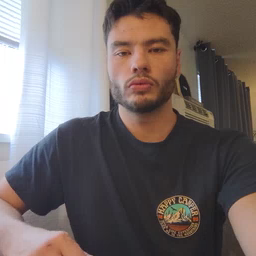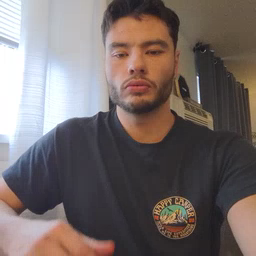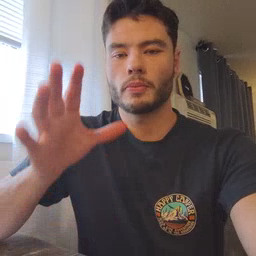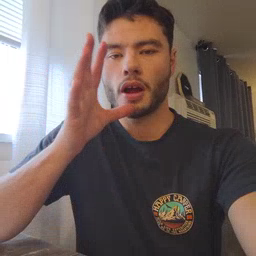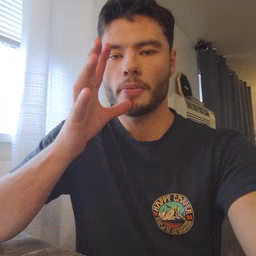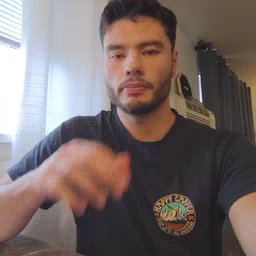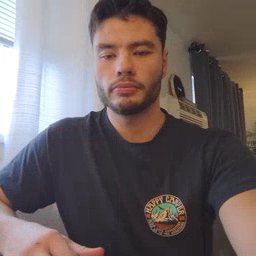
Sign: mom